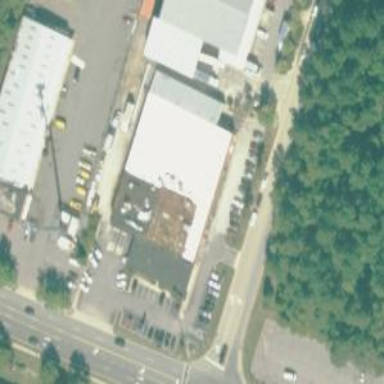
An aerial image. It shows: Commercial building.